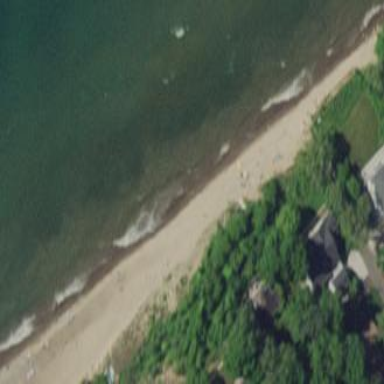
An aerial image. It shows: Sandy beach with natural surface.